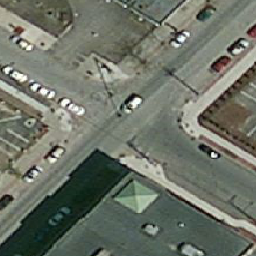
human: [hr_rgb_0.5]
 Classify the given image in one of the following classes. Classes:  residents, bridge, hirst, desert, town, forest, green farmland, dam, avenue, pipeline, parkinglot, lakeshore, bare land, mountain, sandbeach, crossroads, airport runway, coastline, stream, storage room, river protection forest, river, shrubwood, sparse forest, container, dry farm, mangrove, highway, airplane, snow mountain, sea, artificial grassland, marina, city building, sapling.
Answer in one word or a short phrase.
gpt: crossroads